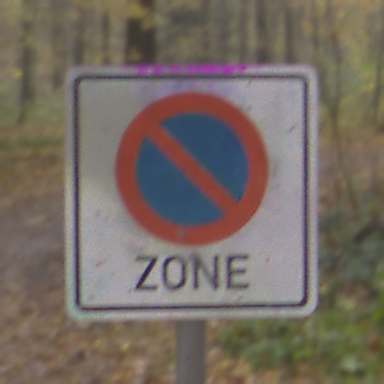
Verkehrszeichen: BeginnEingeschraenktesHalteverbotZone
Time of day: MorningAfternoon
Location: Outdoor (Nature)
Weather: Overcast
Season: Autumn
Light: Natural